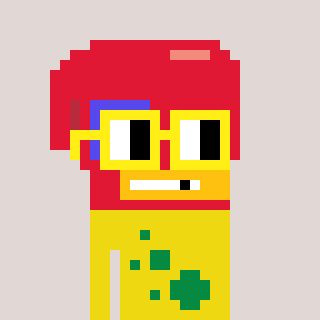
a pixel art character with square yellow glasses, a boxing glove-shaped head and a yellow-colored body on a warm background